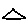
Label: triangle